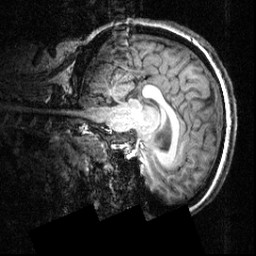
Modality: T1w
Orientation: sagittal
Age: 20
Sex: female
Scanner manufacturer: siemens
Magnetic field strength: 3.951 T
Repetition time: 1.5 s
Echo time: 0.00335 s